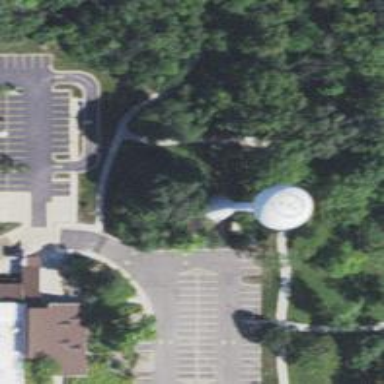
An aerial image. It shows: Water tower that is man-made.